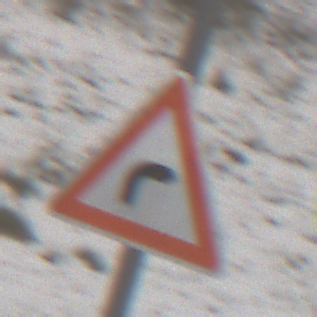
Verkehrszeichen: KurveRechts
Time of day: Midday
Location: Outdoor (Nature)
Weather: Overcast
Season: Winter
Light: Natural